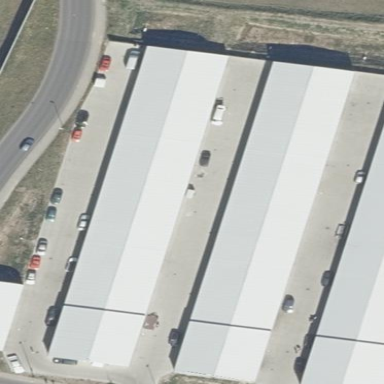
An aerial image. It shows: Warehouse with flat roof.